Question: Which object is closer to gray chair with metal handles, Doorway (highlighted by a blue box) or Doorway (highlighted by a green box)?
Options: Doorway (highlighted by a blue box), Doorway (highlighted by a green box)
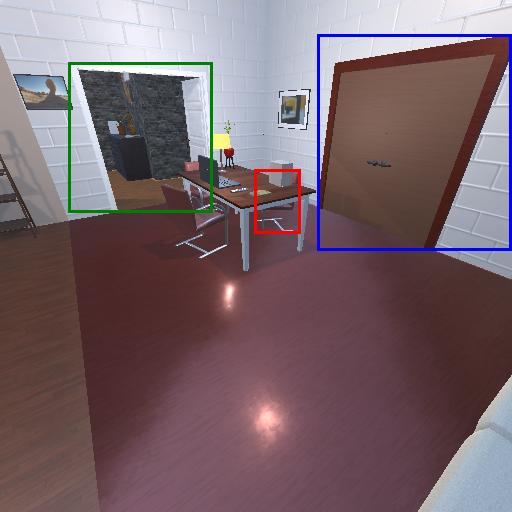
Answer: Doorway (highlighted by a blue box)